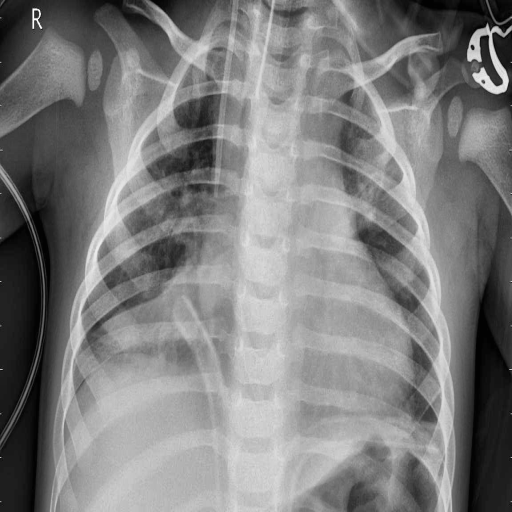
Finding: PNEUMONIA